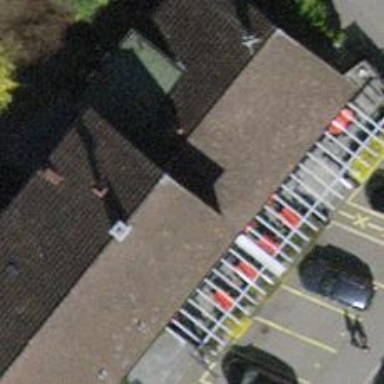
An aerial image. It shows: Restaurant.